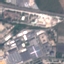
Land use / land cover class: Industrial